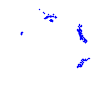
Particle: kaon